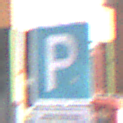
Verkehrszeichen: Parken
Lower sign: HinweisDurchSinnbild13
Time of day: MorningAfternoon
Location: Outdoor (Special)
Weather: PartlyCloudy
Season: NotSpecified
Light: Natural